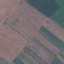
Label: AnnualCrop